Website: macys
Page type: billing-address
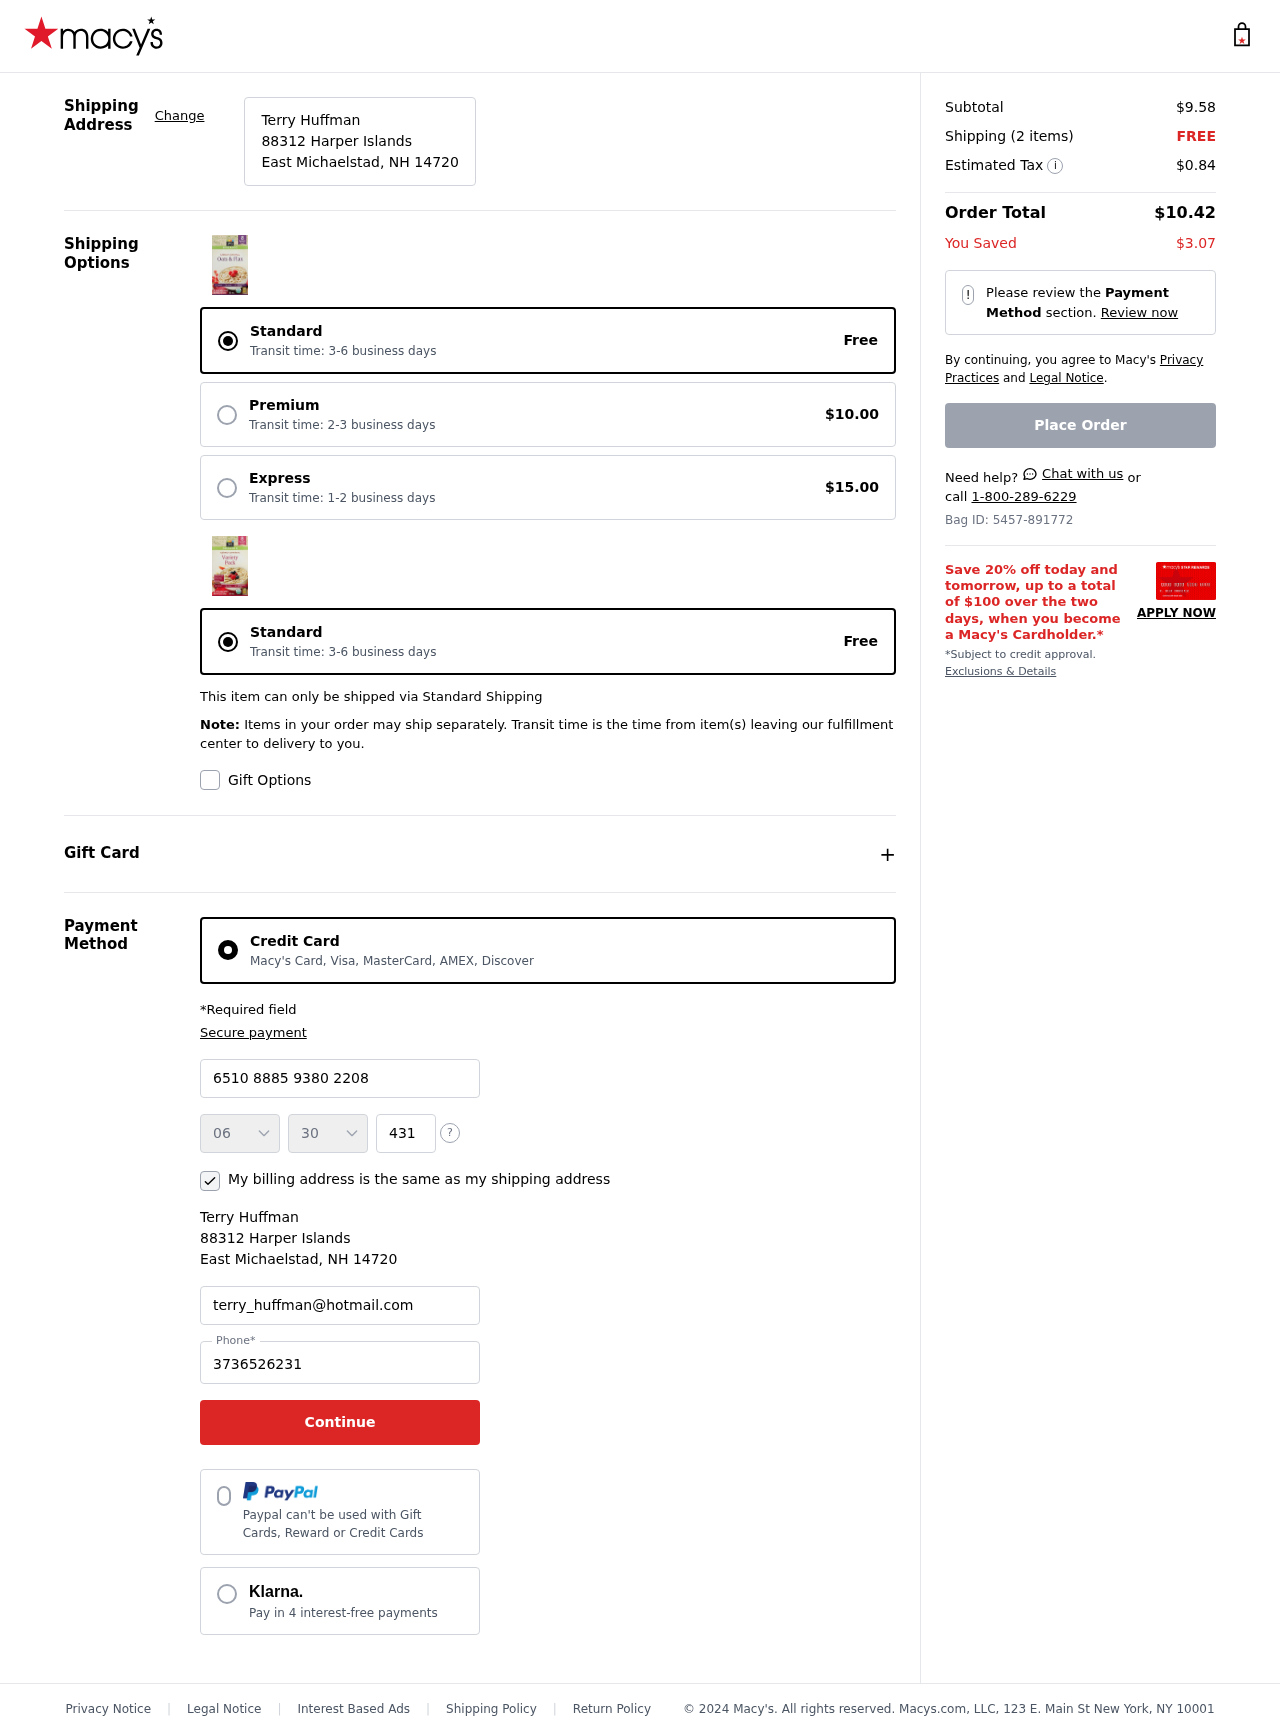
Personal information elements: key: PII_CARD_CVV
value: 431
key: PII_CARD_EXPIRY_MONTH
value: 06
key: PII_CARD_EXPIRY_YEAR
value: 30
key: PII_CARD_NUMBER
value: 6510 8885 9380 2208
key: PII_CITY_STATE_ZIP
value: East Michaelstad, NH 14720
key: PII_EMAIL
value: terry_huffman@hotmail.com
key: PII_FULLNAME
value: Terry Huffman
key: PII_PHONE
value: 3736526231
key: PII_STREET
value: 88312 Harper Islands
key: PII_FULLNAME2
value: Terry Huffman
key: PII_STREET2
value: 88312 Harper Islands
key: PII_CITY_STATE_ZIP2
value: East Michaelstad, NH 14720
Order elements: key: ORDER_SUBTOTAL
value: $9.58
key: ORDER_NUM_ITEMS
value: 2
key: ORDER_SHIPPING_COST
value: FREE
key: ORDER_TAX
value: $0.84
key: ORDER_TOTAL
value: $10.42
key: ORDER_SAVINGS
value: $3.07
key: ORDER_ID
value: Bag ID: 5457-891772